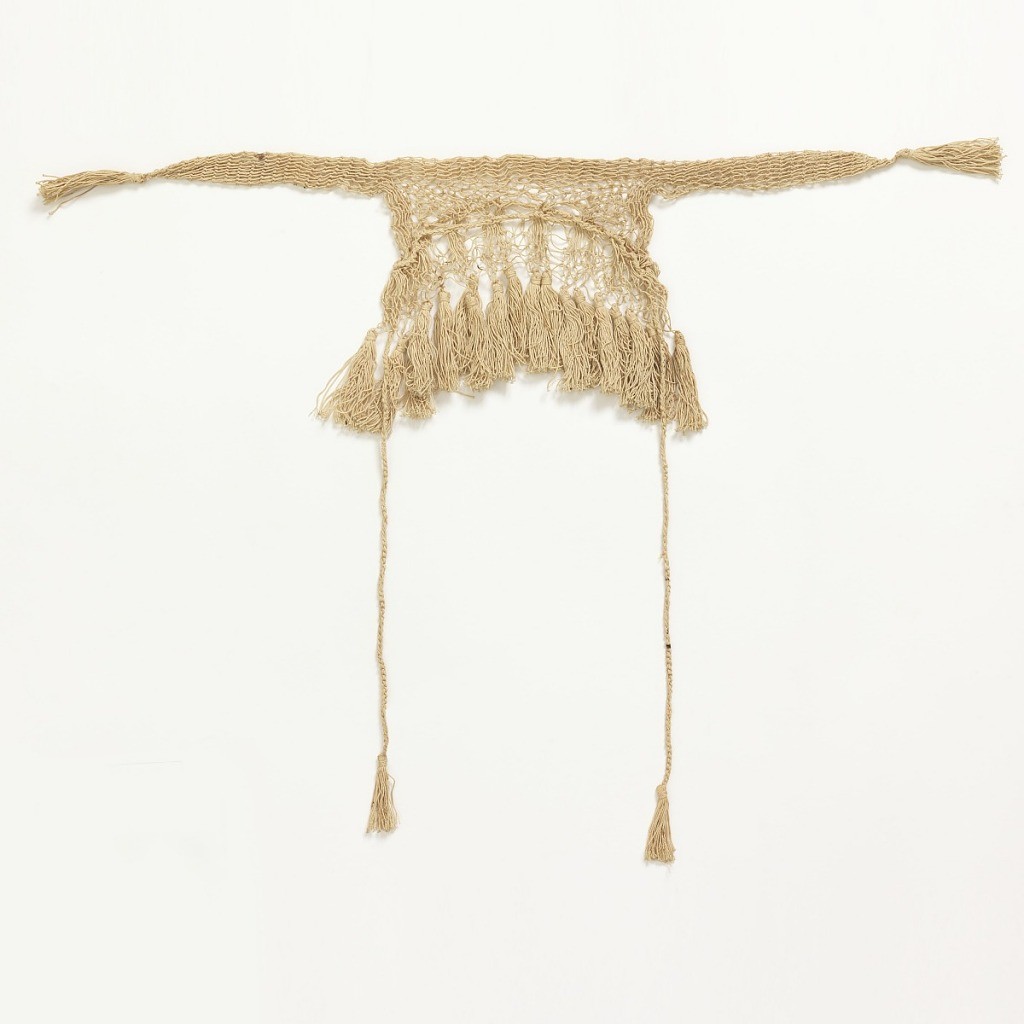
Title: Cap
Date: ca. 1890
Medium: cotton Technique: knotted cord
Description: Head covering or cap with two long tassels and cords to tie.